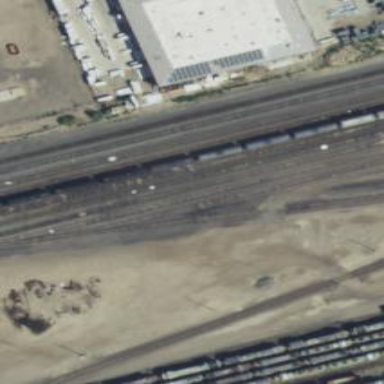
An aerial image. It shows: Railway yard in service.